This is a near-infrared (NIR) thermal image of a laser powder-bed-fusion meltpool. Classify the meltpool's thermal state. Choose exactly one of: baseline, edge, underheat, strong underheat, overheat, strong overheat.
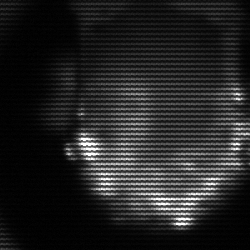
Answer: baseline